Field crop: tomato
Growth stage: 2
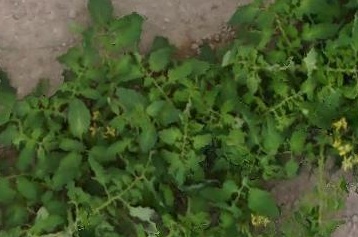
Species: tomato